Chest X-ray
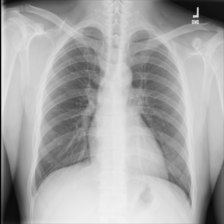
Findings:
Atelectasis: negative
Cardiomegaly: negative
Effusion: negative
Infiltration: negative
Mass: negative
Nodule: negative
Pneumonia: negative
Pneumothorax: negative
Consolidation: negative
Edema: negative
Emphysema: negative
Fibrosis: negative
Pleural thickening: negative
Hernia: negative